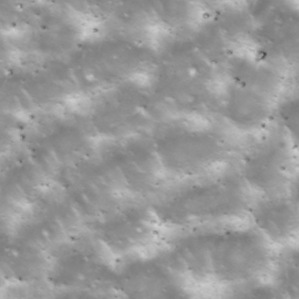
Label: non_frost